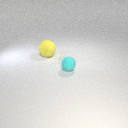
large yellow rubber sphere to the left of small cyan rubber sphere